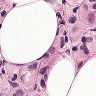
Metastatic tissue present: yes